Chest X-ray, PA view. Patient: 32 years old, sex F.
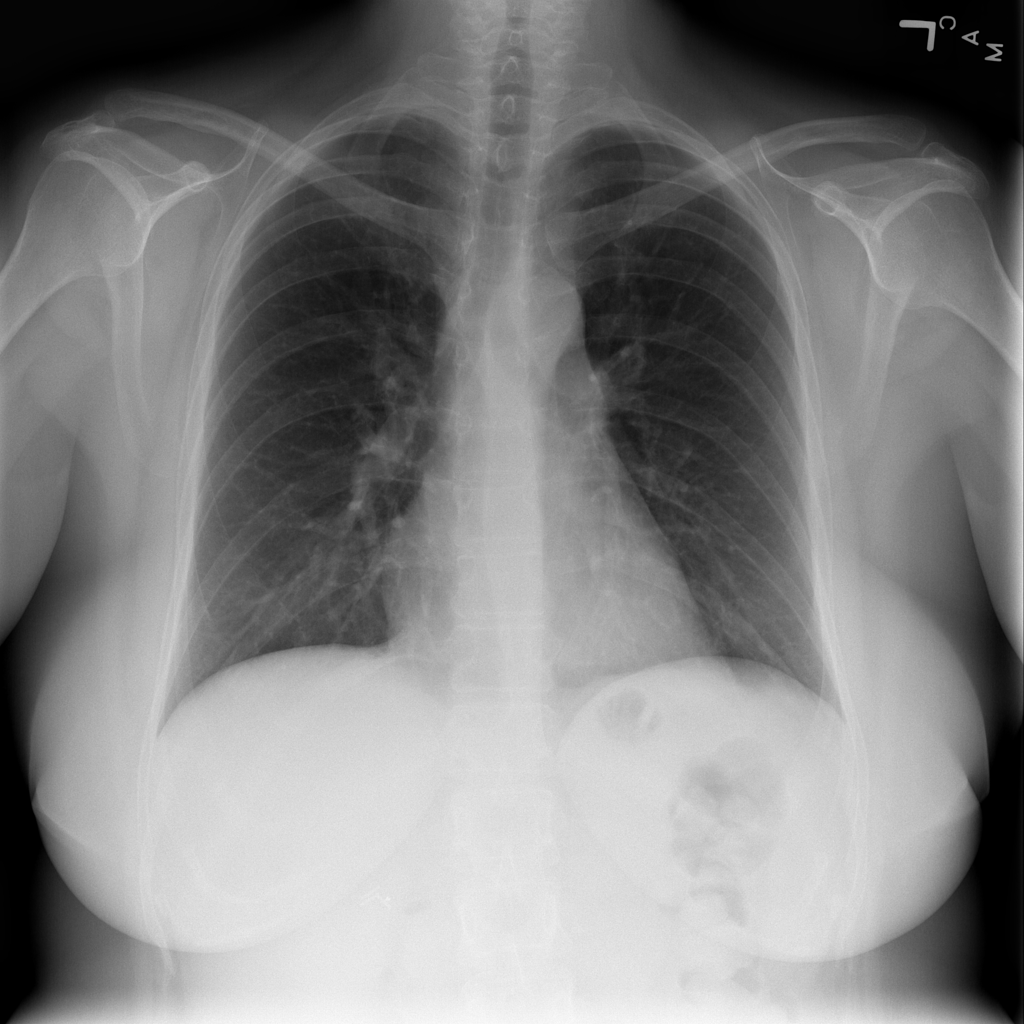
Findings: No Finding